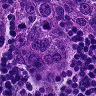
Metastatic tissue present: yes